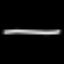
Label: line